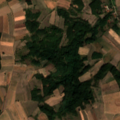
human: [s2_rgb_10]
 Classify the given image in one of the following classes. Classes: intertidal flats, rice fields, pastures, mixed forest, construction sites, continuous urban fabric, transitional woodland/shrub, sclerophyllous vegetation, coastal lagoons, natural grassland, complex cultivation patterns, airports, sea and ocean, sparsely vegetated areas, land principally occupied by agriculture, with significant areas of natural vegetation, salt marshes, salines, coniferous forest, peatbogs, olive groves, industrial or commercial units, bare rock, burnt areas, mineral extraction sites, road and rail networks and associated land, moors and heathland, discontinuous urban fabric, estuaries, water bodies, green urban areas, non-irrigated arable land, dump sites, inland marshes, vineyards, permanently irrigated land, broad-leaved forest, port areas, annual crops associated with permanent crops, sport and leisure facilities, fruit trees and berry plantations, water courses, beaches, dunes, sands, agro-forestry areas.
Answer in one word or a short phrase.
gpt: non-irrigated arable land, land principally occupied by agriculture, with significant areas of natural vegetation, broad-leaved forest